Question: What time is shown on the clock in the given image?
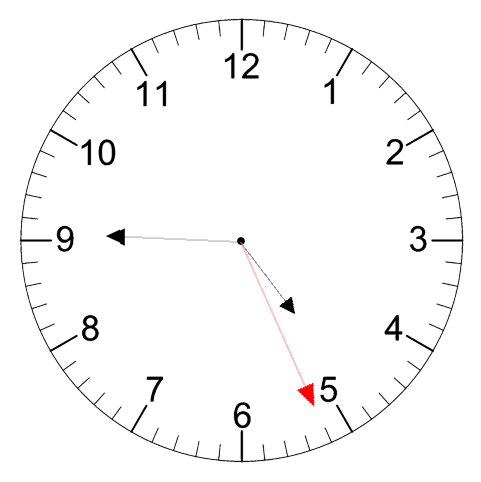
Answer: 04:45:26